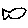
Label: fish